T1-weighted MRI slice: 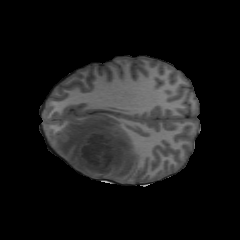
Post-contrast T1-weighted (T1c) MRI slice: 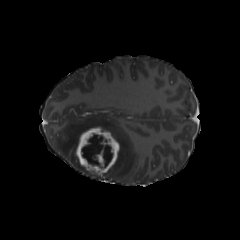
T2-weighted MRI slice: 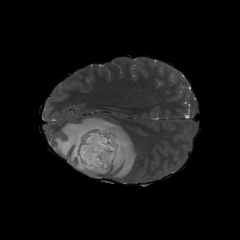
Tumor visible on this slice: yes